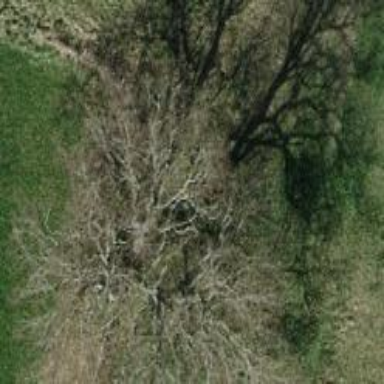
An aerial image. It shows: Broadleaved tree with lush foliage.